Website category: sports
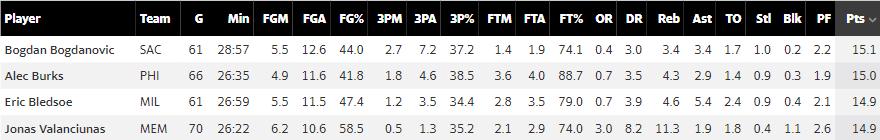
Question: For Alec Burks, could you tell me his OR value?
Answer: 0.7

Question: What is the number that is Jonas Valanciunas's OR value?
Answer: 3.0

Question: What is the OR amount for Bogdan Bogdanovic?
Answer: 0.4

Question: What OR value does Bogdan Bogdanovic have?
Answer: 0.4

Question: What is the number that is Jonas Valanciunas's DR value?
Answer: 8.2

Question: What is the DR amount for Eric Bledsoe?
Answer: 3.9

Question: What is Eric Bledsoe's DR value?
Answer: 3.9

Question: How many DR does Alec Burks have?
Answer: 3.5

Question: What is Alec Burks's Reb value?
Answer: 4.3

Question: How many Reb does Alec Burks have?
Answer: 4.3

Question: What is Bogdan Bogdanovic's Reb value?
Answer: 3.4

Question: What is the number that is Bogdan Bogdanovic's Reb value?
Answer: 3.4

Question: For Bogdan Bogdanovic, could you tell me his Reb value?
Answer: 3.4

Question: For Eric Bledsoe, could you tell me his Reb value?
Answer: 4.6

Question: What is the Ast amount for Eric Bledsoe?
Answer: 5.4

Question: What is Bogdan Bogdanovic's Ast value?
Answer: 3.4

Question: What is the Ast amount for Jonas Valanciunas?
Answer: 1.9

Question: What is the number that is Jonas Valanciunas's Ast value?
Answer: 1.9

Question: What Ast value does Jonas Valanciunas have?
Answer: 1.9

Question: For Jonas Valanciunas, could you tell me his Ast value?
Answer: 1.9

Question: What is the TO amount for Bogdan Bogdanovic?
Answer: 1.7

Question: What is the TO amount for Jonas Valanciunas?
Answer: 1.8

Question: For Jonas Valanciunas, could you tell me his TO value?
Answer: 1.8

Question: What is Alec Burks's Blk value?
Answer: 0.3

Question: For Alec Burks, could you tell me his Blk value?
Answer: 0.3

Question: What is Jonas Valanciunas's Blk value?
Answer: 1.1

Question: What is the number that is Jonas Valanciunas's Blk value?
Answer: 1.1

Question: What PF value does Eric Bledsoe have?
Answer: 2.1

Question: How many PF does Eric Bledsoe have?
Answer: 2.1

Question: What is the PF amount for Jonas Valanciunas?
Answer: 2.6

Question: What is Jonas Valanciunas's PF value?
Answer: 2.6

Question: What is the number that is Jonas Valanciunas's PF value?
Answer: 2.6

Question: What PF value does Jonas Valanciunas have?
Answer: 2.6

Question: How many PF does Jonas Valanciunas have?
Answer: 2.6

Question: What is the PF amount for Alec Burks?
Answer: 1.9

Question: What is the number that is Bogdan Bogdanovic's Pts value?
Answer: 15.1

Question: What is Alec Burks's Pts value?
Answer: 15.0